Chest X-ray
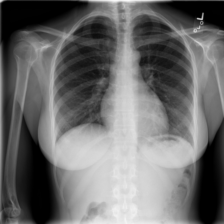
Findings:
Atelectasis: negative
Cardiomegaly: negative
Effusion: negative
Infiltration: positive
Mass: negative
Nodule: negative
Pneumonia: negative
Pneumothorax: negative
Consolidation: negative
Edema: negative
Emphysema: negative
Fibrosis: negative
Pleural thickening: negative
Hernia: negative